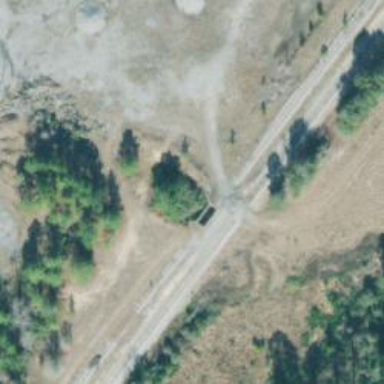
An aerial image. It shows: Railway spur for aggregate freight transportation.